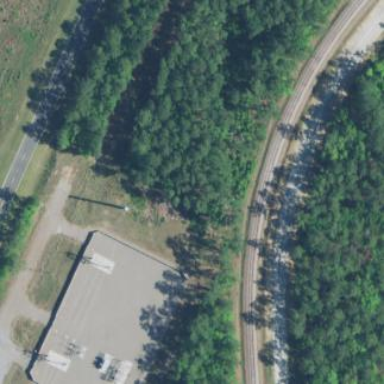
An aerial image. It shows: Distribution power substation secured by fence.